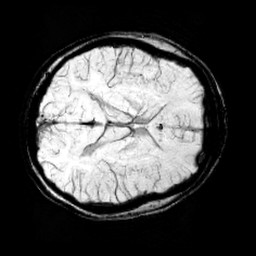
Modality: minIP
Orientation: axial
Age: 11
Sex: female
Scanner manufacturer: siemens
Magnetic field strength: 3 T
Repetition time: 0.027 s
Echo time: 0.02 s